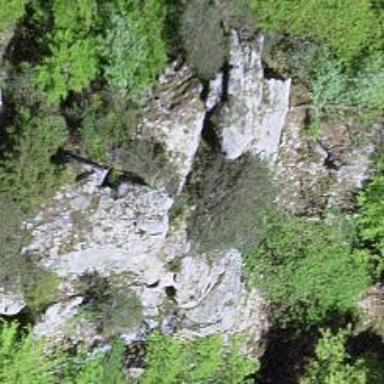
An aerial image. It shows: Natural cliff.